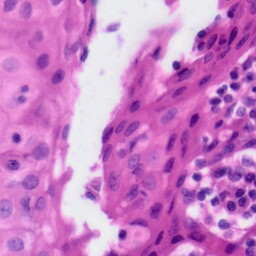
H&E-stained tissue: Tonsil